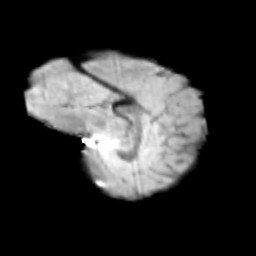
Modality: T2w
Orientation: sagittal
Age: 10
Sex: female
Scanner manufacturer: siemens
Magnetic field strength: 3 T
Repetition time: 3.8 s
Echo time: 0.07 s